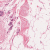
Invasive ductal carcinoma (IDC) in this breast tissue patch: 0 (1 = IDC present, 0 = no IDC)